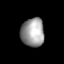
Tissue: lung
Cell type: Others
Senescence score: 0.562
Nuclear area (px): 659
Mean DAPI intensity: 154.297